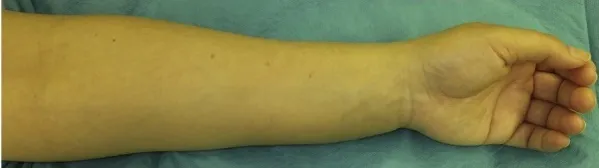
Macroscopic view of the left hand showing swelling of the volar aspects of the forearm and hand.
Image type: medical_photograph (skin_photograph)